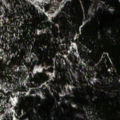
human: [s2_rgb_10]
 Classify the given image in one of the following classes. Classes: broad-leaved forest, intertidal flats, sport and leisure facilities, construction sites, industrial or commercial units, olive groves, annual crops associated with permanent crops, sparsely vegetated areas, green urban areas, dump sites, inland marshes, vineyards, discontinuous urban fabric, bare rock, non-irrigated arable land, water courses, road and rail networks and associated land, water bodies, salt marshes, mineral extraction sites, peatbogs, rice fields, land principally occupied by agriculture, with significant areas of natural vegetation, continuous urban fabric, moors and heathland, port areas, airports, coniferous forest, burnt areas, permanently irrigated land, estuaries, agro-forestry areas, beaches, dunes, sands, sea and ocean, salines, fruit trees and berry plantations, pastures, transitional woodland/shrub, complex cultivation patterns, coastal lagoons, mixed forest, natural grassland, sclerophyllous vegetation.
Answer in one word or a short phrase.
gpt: coniferous forest, mixed forest